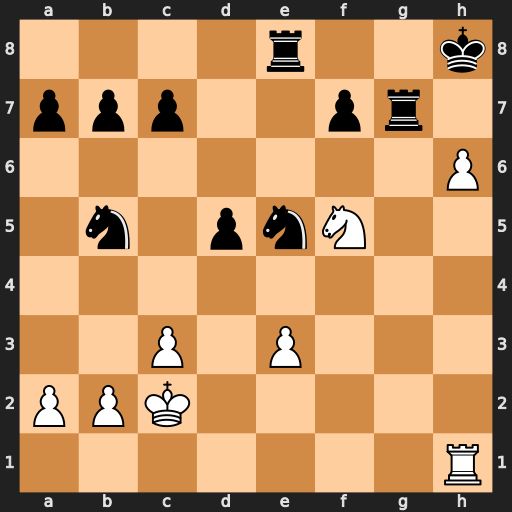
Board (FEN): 4r2k/ppp2pr1/7P/1n1pnN2/8/2P1P3/PPK5/7R
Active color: w
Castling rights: -
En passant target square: -
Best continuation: hxg7+ Kg8 Rh8#